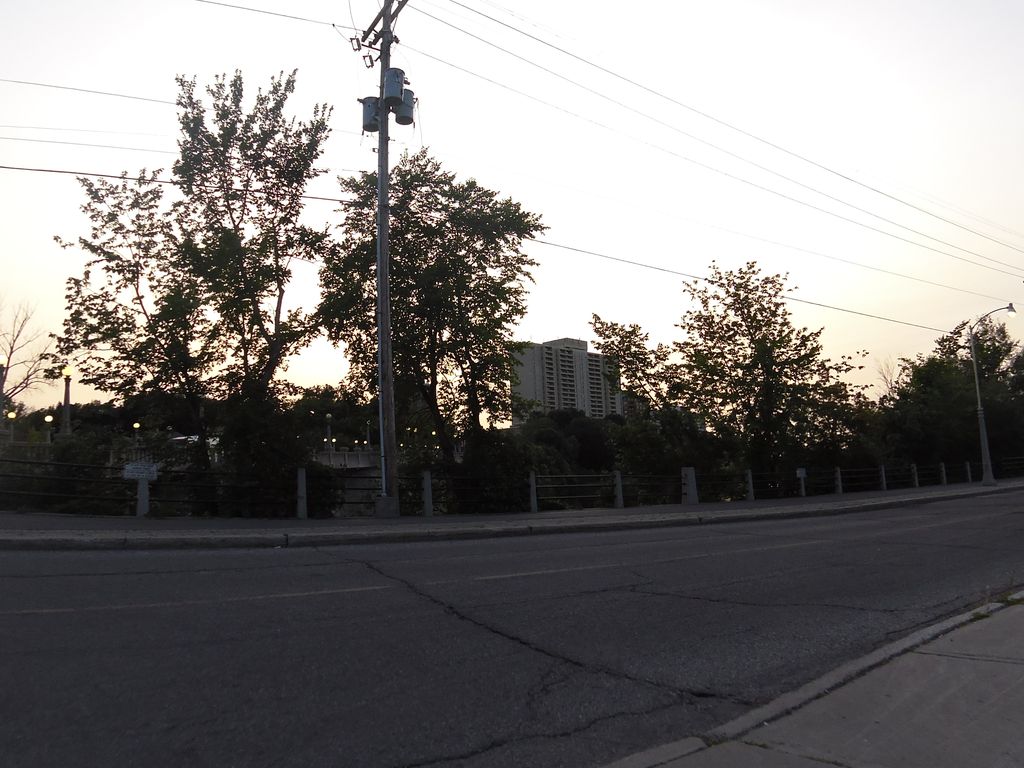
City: ottawa-gatineau